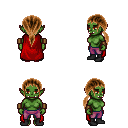
a pixel art fantasy rpg character, female body template, orc, green skin, red cape, magenta pants, brown ponytail hairstyle, leather bracers, black shoes, four views (front, back, left, right), 2x2 character sprite sheet, small pixel art, hard edges, no anti-aliasing